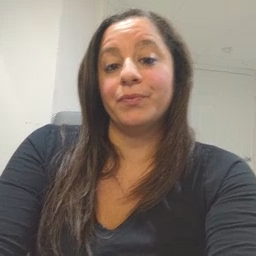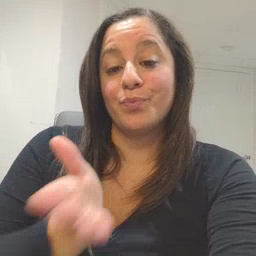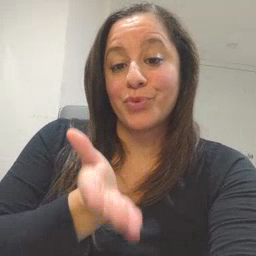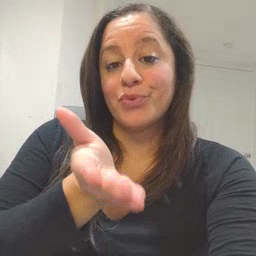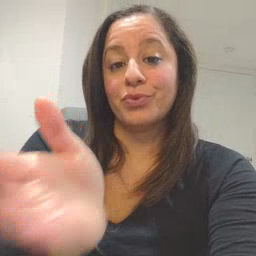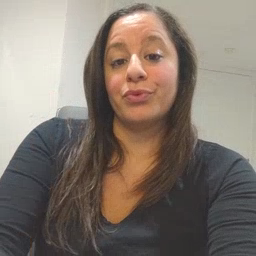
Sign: boat